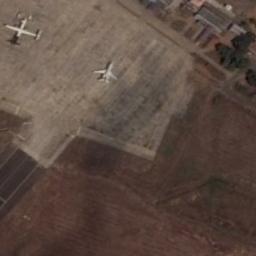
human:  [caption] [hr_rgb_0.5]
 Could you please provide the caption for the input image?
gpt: Two planes are parked on the bare ground next to the grass .

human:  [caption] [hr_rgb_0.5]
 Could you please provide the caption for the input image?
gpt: There were two planes parked on the ground, Surrounded by crimson land .

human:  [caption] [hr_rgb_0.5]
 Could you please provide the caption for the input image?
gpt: Two planes parked on the open area and a clearing beside .

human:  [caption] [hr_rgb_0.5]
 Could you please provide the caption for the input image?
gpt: Two planes of different sizes are parked on a clearing with several buildings next to the plane .

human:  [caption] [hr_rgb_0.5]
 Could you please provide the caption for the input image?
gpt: Two planes are in the parking lot .